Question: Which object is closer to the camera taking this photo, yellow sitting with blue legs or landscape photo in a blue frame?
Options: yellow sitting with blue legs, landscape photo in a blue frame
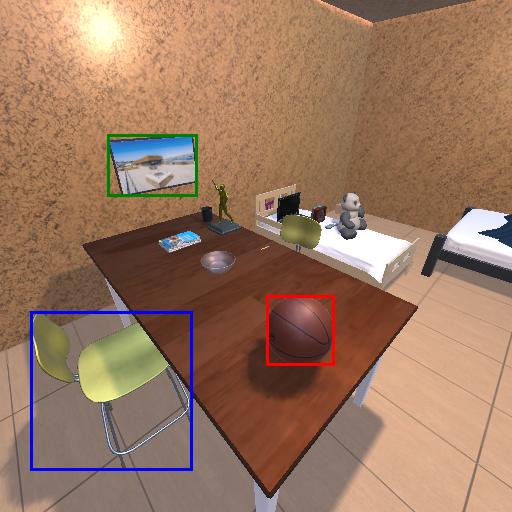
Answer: yellow sitting with blue legs